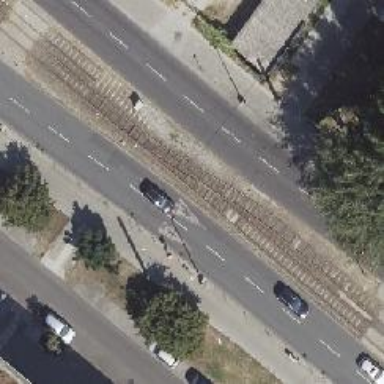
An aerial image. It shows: Railway switch.